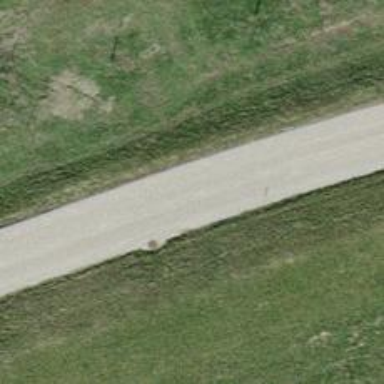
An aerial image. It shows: Unclassified road with asphalt surface.